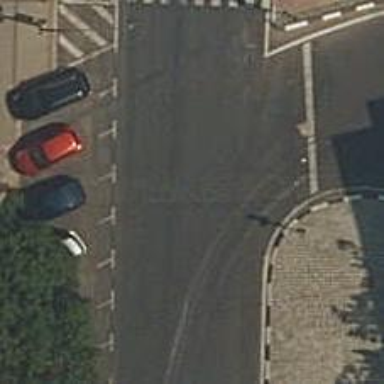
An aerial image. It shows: Road with traffic signals.